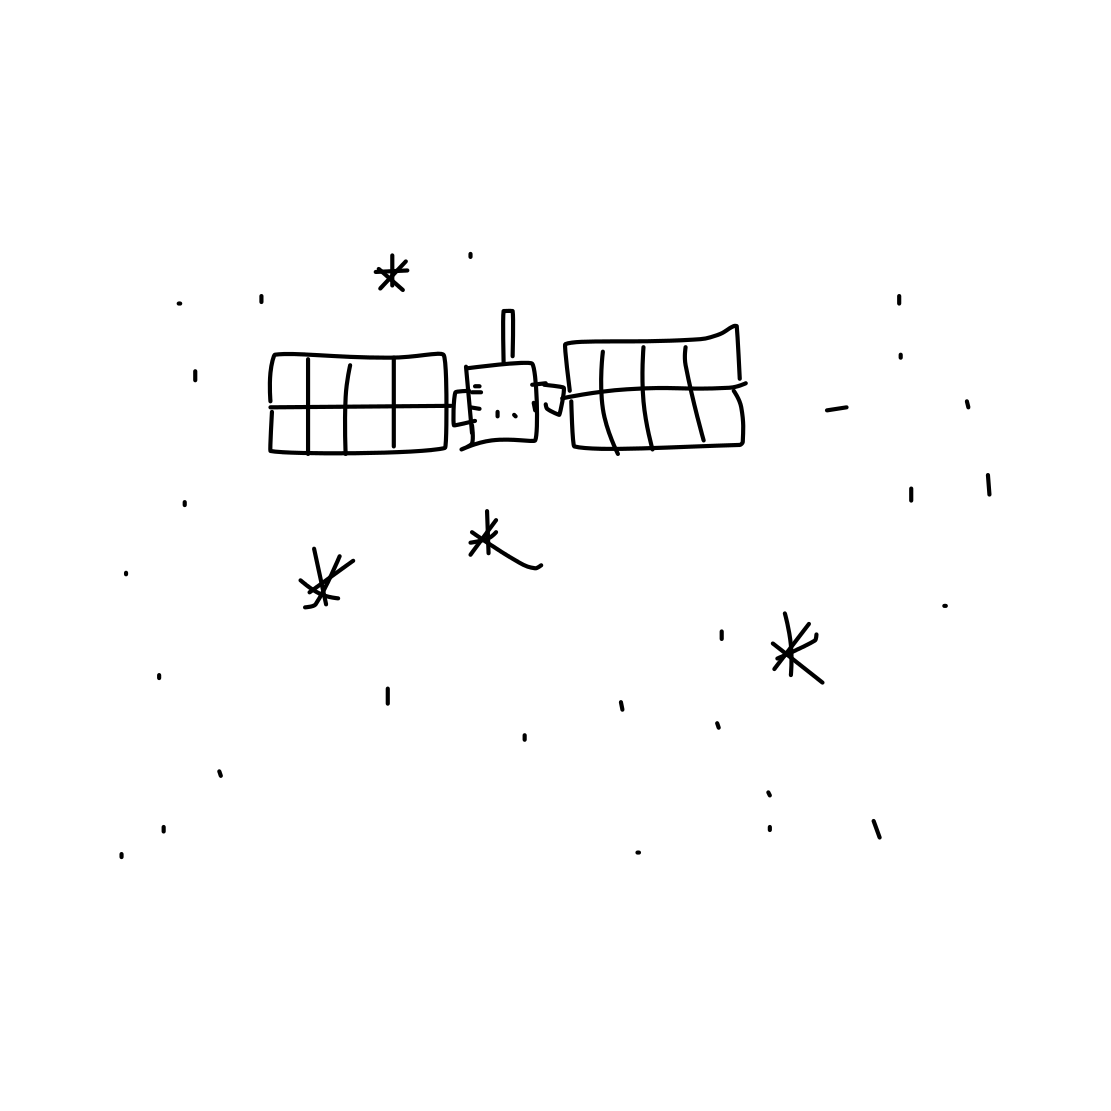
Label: satellite